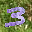
Label: 3